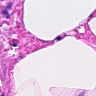
Metastatic tissue present: no